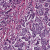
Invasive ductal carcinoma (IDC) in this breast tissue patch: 1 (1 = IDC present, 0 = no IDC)